Aerial crown-view tile of a tropical tree (Barro Colorado Island, Panama), acquired 20250414:
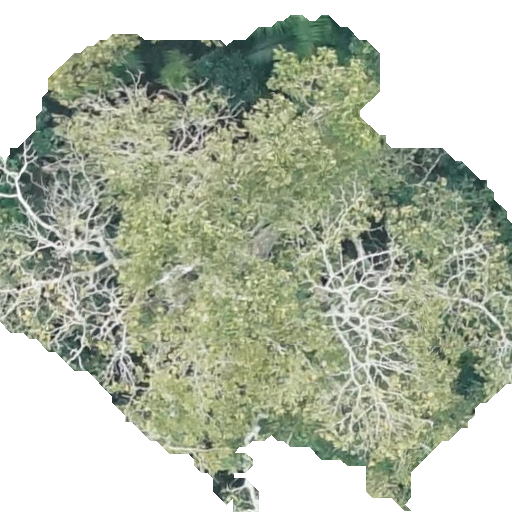
Species: Dipteryx oleifera
GBIF accepted scientific name: Dipteryx oleifera
Crown area: 277.06 m²